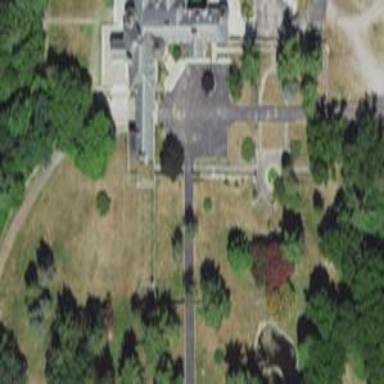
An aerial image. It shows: Historic manor building.